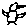
Label: bird